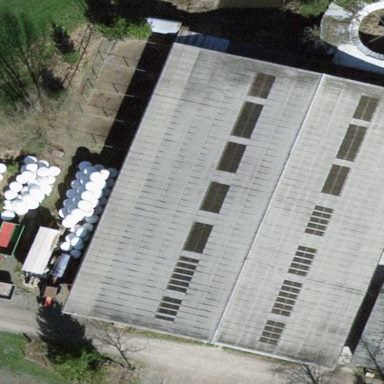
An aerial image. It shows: Stables located within building.